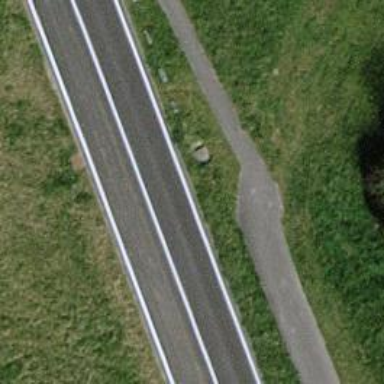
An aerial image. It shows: Asphalt footway.